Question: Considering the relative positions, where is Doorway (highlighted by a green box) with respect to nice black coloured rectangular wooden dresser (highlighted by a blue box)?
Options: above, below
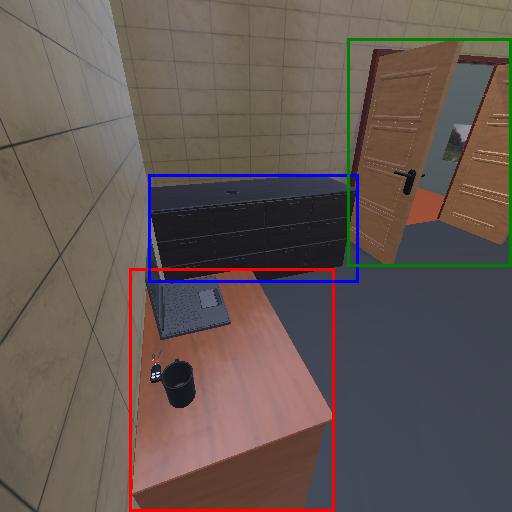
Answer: above